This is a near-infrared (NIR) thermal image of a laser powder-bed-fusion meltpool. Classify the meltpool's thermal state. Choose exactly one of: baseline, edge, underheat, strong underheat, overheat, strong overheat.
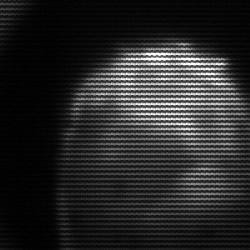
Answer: edge